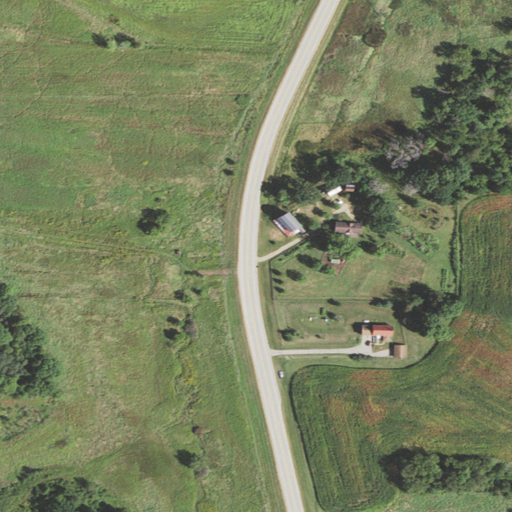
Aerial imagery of valley in Wisconsin named Step Valley containing pasture, herbaceous wetlands, cultivated crops, low intensity development, open development, deciduous forest, medium intensity development, and woody wetlands